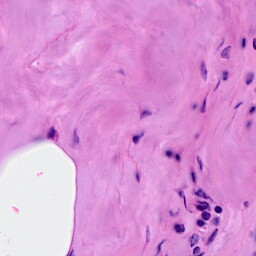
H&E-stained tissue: Breast